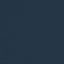
Land use / land cover: SeaLake